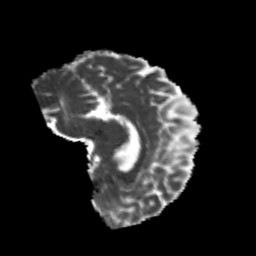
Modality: MD
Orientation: sagittal
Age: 24
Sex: female
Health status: healthy
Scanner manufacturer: philips
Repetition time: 7.393 s
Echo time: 0.08599 s